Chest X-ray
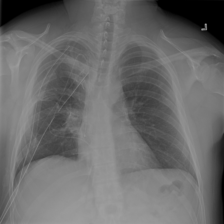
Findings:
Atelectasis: negative
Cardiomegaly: negative
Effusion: negative
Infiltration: negative
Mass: negative
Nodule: negative
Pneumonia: negative
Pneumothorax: positive
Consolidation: negative
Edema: negative
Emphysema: positive
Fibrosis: negative
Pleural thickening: negative
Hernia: negative